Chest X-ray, AP view. Patient: 16 years old, sex F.
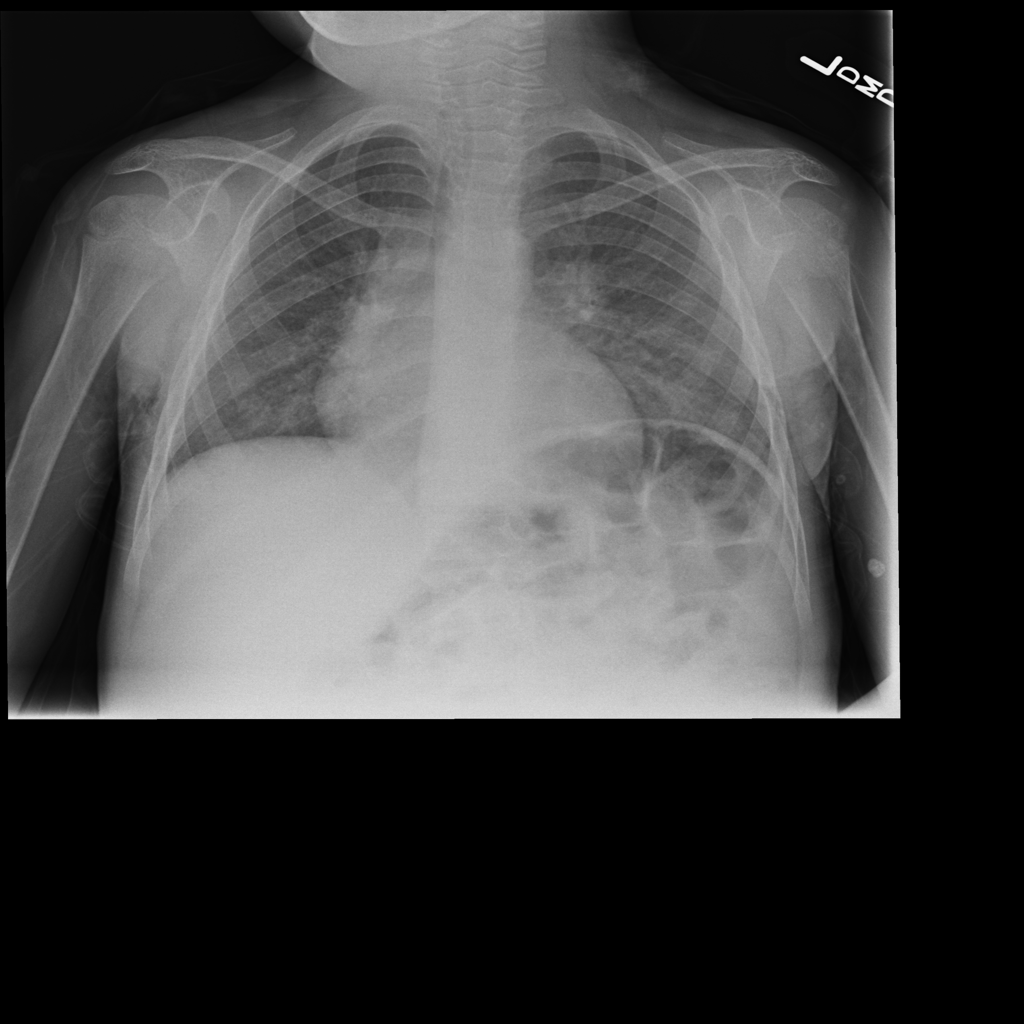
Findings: No Finding